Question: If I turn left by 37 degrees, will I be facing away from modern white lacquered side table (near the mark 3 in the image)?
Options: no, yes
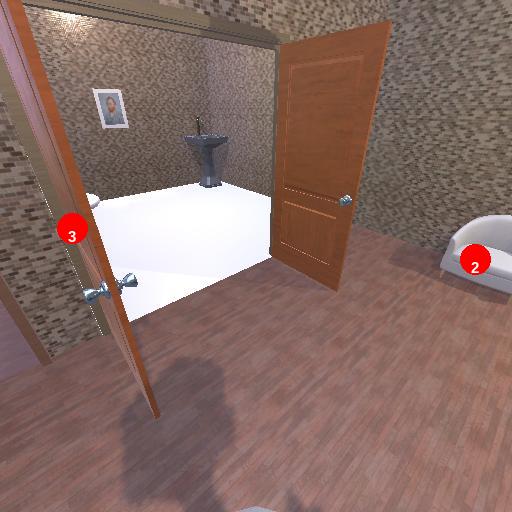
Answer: no